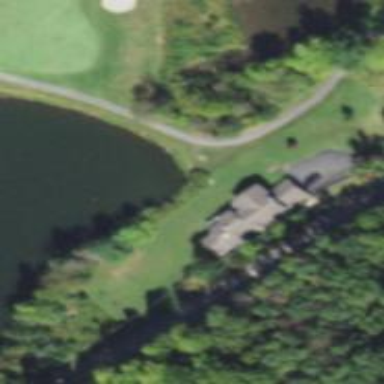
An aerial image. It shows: Asphalt path designated as golf cartpath.